Question: I am kinda new to sencha touch, i would like to implement the following picture please help.
I have been scratching my head around this for a week, i couldn't find a way to implement this :(
i want to have the image and text boxes around it fixed, if i can do that using css, it would be good too, but i also couldn't find a way to implement it in css, because the image resizes based on the screen size, and the textboxes won't move accordingly :(

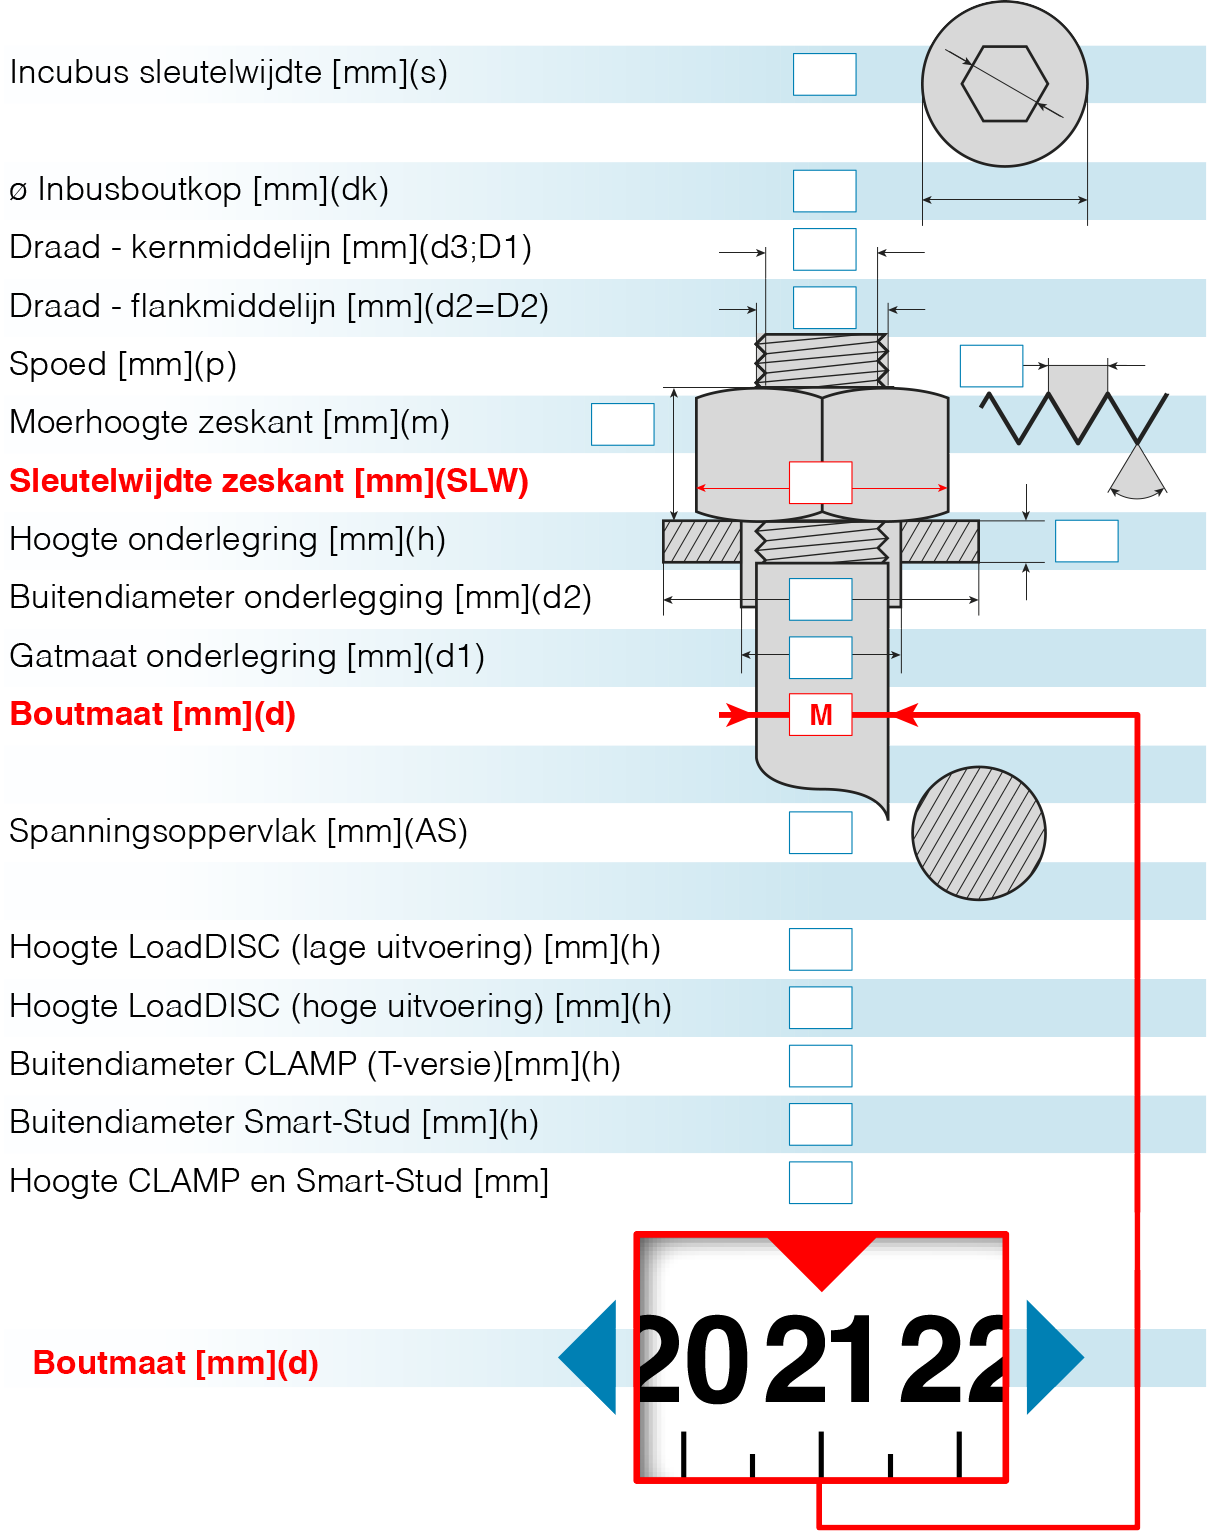
Answer: I found the answer to who is interested:
Eventually i had to do a manual tuning using css, i couldn't make it dynamic, so i fixed the width and height, and manually tuned things using css.
and then i was able to bind my html code using the following code:
'''
Ext.define('PECO.view.Aanhaalmoment', {
extend: 'Ext.Container',
xtype: 'Aanhaalmoment',
title: "Home View",
autoscroll: true,
style: 'background-color: white',
config: {
scrollable: true,
items:[{
html: '<div class="container-div" >'+
'<div class="bg-container">' +
'<img class="bg" src="/peco/resources/images/screw-bkg.png"/>' +
'</div>' +
'<table>' +
'<tr>' +
'<td valign="middle" class="left"> Incubus sleutelwijdte <URL> </td> ' +
'<td valign="middle" align="center" class="right"> <input type="text" disabled class="inputfield"></td>' +
'</tr>' +
'<tr>' +
'<td valign="middle" class="left"> o Inbusboutkop <URL> </td>' +
'<td valign="middle" align="center" class="right"> <input type="text" disabled class="inputfield"></td>' +
'</tr>' +
'<tr>' +
'<td valign="middle" class="left"><span style="color: red;"> Boutmaat <URL> </span> </td> ' +
'<td valign="middle" align="center" class="right"> ' +
'<button class="arrow left" id="btnLeft"></button>' +
'<button class="arrow right"></button>' +
'<span class="number middle"> 23 </span>' +
'</td>' +
'</tr>'+
'</table>' +
'</div>',
listeners: [
{
element: 'element',
delegate: 'button.arrow.left',
event: 'tap',
fn: function() {
console.log('I need to increase some [j] index of some array!');
}
},
{
element: 'element',
delegate: 'button.arrow.right',
event: 'tap',
fn: function() {
console.log('I need to decrease some [j] index of some array!');
}
}]
}]
},
});
'''
thnx to the following answer: <URL>